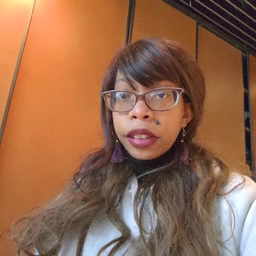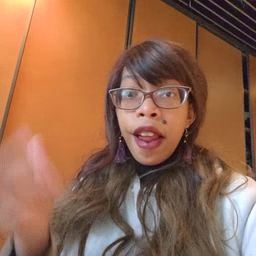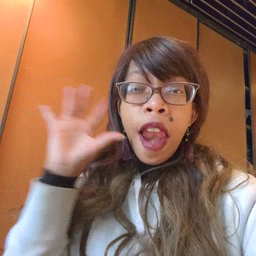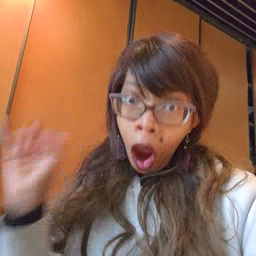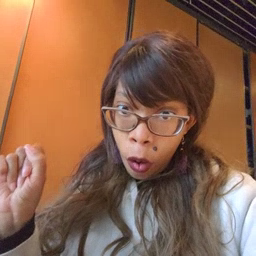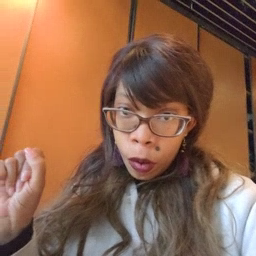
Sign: loud